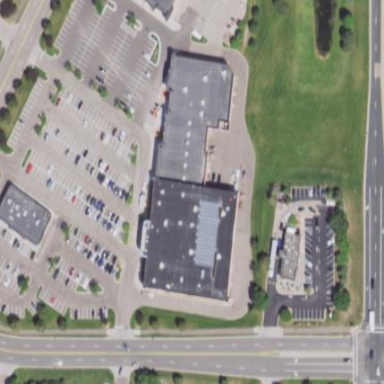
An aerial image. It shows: Building used as fitness center.